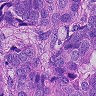
Metastatic tissue present: yes